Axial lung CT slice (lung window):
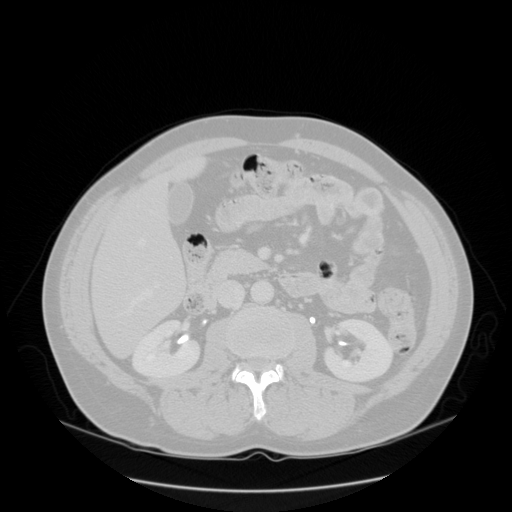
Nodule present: no